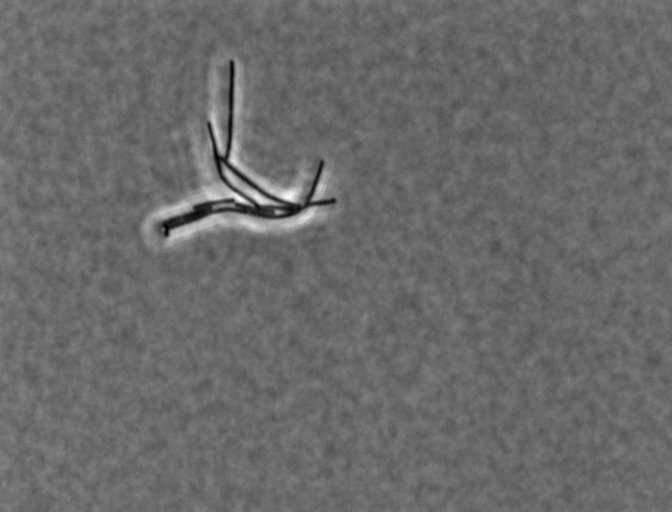
Bacillus subtilis